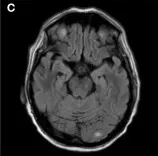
Shoot from brain MRI of May 8 in (C) Shows occipital lesion in T2-FLAIR acquisition.
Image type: radiology (mri)